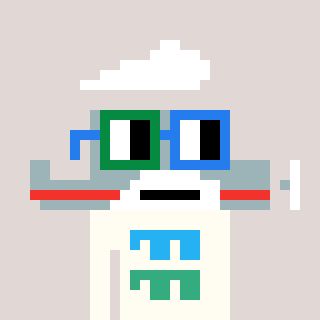
a pixel art character with square green and blue glasses, a plane-shaped head and a grayscale-colored body on a warm background